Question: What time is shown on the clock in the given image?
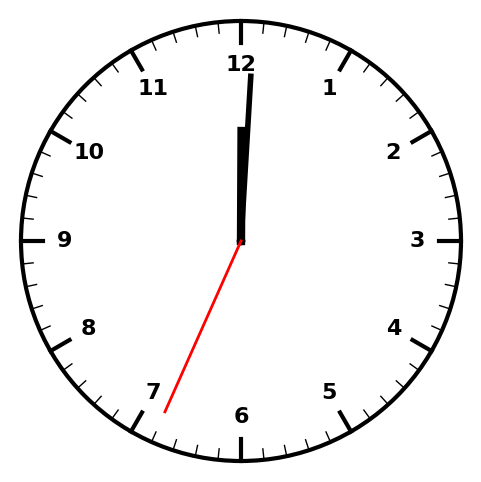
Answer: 12:00:34